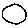
Label: circle